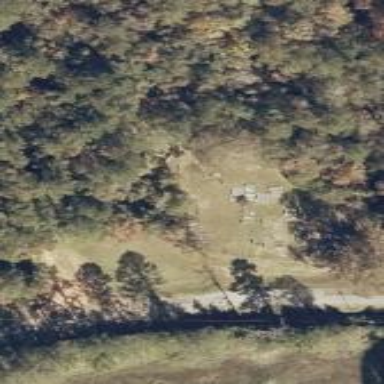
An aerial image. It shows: Cemetery.